Question: If i take a 4 day period it only shows capacity from the latest day, but I need to show the total capacity over 4 days. I try to sum the capacity wich is a lookup that looks like this:
'''
=Lookup(Fields!ID.Value,Fields!Name.Value,Fields!capacity.Value, "table_1")
'''
It does not work if I just add a 'Sum()' in the beginning and I've tried to solve it with 'Code.Lookup_Sum' but 'lookup_Sum' gets red.
This is what I am trying to accomplish:

How can I do that?
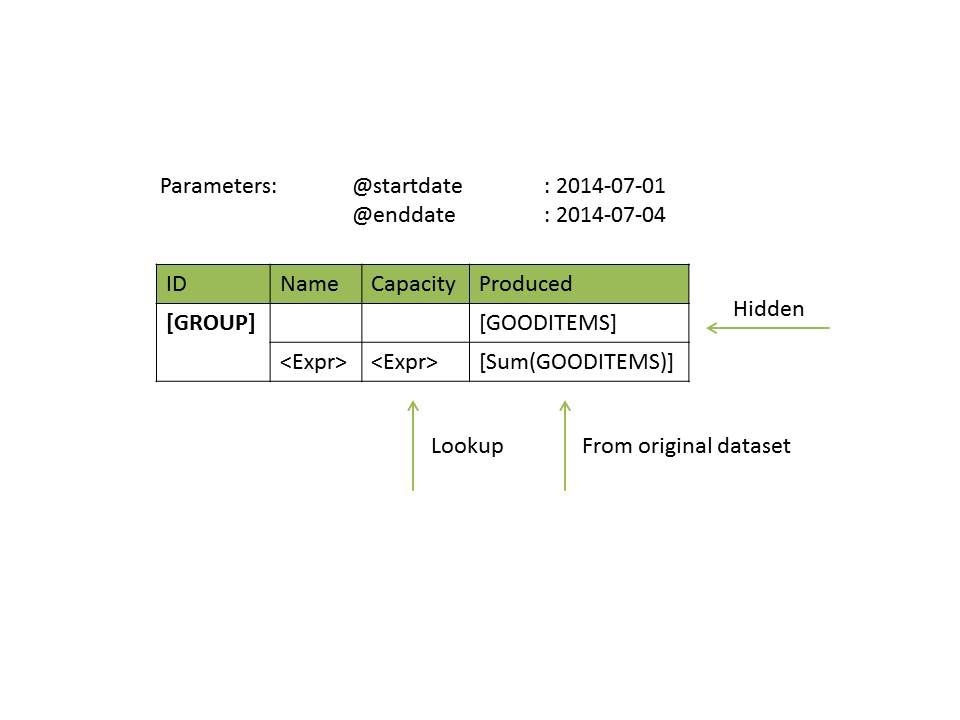
Answer: Count Capacity in the QUERY as total Capacity